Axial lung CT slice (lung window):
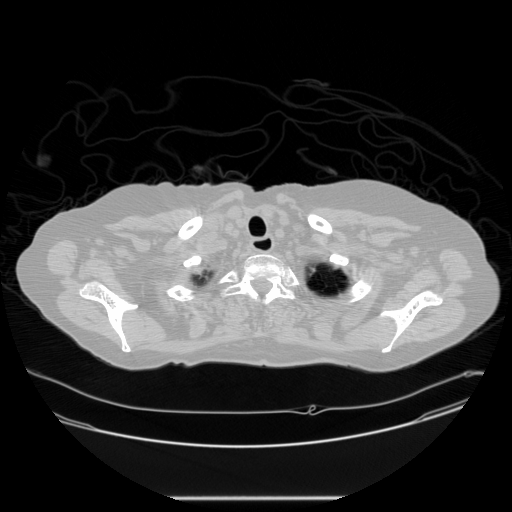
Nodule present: no